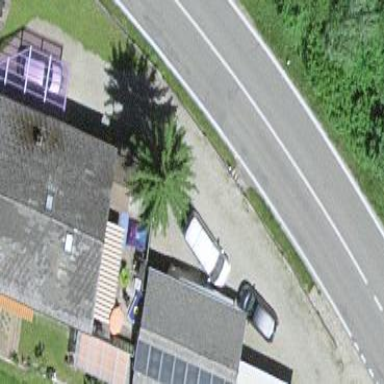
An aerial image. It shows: Residential building.